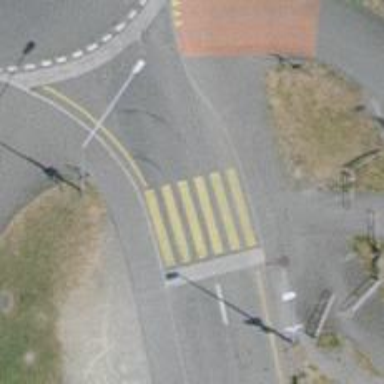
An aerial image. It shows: Footway with zebra crossing.